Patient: sex M, age 29
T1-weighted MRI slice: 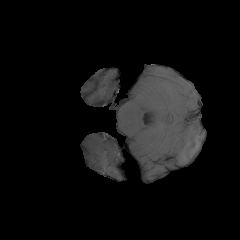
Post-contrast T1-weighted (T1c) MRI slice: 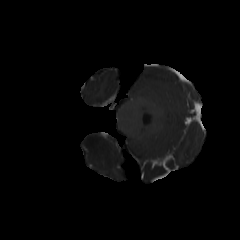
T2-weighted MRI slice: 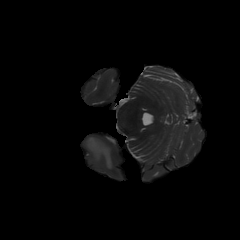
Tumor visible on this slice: yes
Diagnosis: Astrocytoma, IDH-mutant
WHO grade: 4